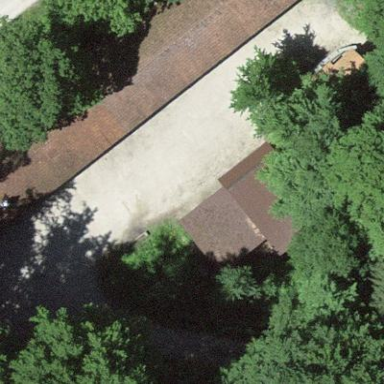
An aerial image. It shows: Cabin.